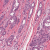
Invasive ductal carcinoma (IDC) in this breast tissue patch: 1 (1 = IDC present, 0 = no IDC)